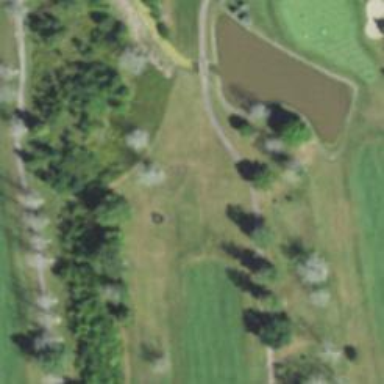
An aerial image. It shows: Path for both road and golf.